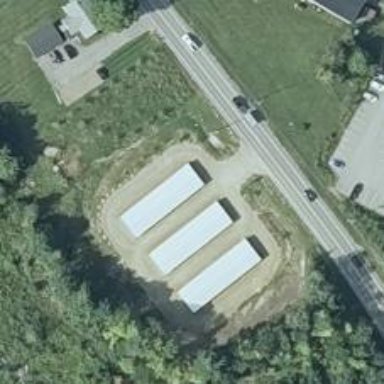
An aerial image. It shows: Self Storage Buildings.